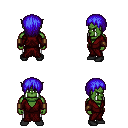
a pixel art fantasy rpg character, male body template, orc, green skin, red robe, white pants, blue plain hairstyle, leather bracers, black shoes, four views (front, back, left, right), 2x2 character sprite sheet, small pixel art, hard edges, no anti-aliasing